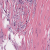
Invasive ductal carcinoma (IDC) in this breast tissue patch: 1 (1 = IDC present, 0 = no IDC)